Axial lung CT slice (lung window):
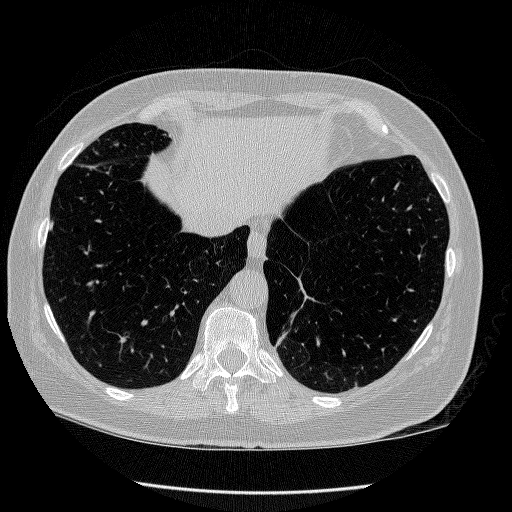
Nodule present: yes
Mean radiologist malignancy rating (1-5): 2